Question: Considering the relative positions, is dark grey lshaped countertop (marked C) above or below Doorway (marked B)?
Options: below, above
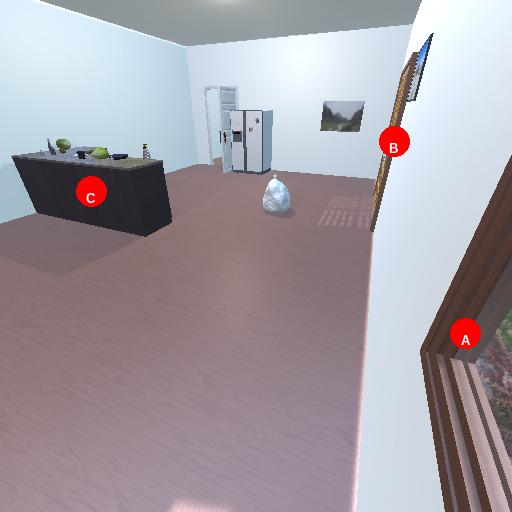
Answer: below